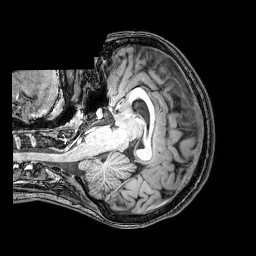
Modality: T1w
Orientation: axial
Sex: female
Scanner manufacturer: philips
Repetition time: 0.008227 s
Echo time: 0.0038 s